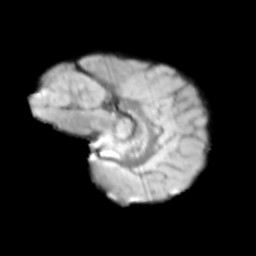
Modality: T2w
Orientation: sagittal
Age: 10
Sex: male
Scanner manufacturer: siemens
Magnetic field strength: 3 T
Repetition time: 3.8 s
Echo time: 0.07 s